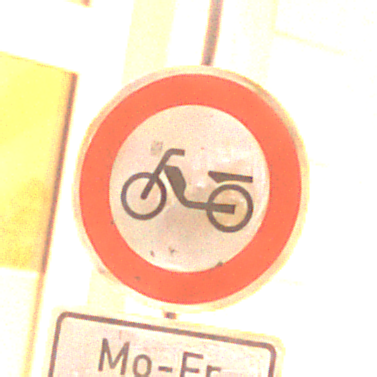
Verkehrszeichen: VerbotMofas
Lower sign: ZeitangabenMitBeschraenkungAufWochentage2
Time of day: Night
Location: Outdoor (Urban)
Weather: Clear
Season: NotSpecified
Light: Artificial